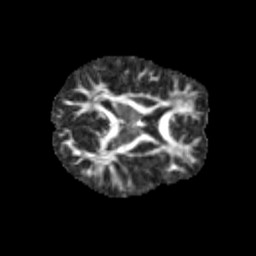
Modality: FA
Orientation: axial
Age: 9
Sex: male
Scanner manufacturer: siemens
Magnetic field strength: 3 T
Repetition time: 3.8 s
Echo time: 0.07 s